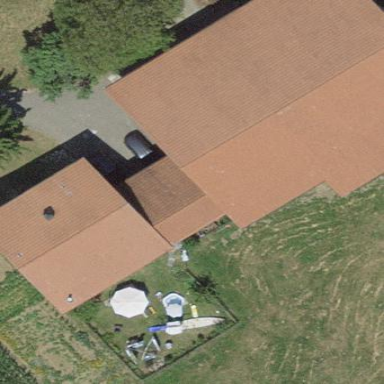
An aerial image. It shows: Gabled roofed house.